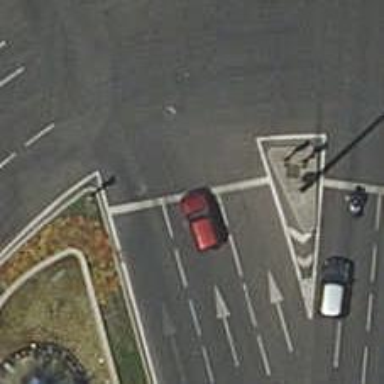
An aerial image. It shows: Road with traffic signals.